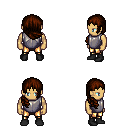
a pixel art fantasy rpg character, male body template, human, tanned skin, steel chest armor, gold greaves, brown right-swept hairstyle, black shoes, four views (front, back, left, right), 2x2 character sprite sheet, small pixel art, hard edges, no anti-aliasing